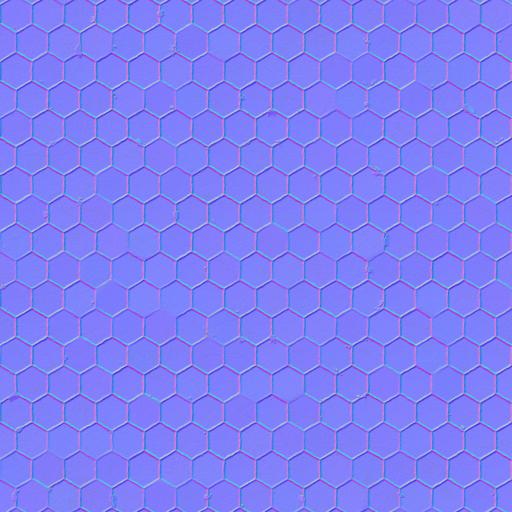
black hexagon mosaic tiled tiles